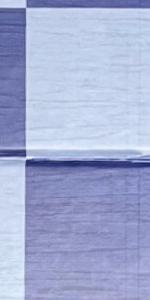
Label: Empty